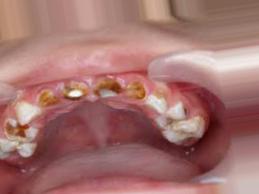
Condition: Caries